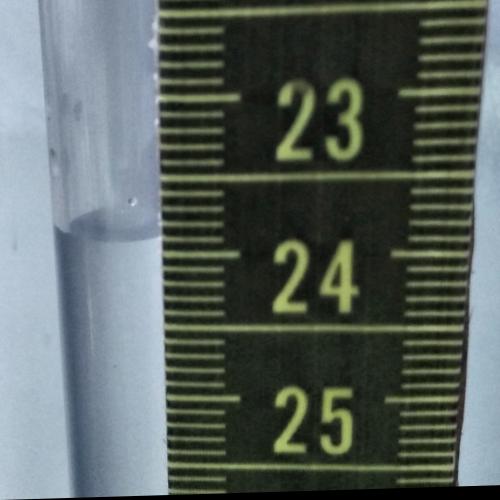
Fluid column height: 23.9 cm